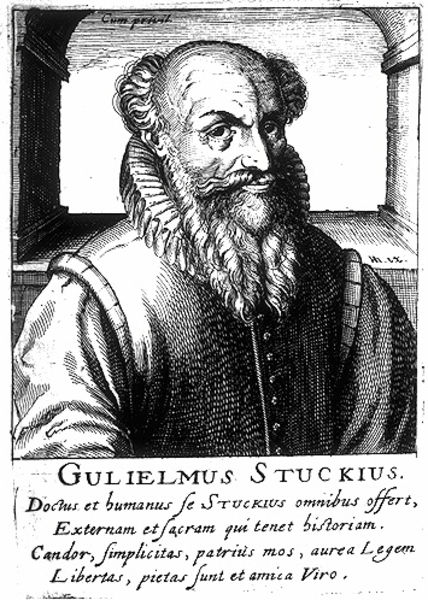
Titel: Bildnis des Johann Wilhelm Stuck
Künstler: Hendrik (d.Ä.) Hondius
Institution: (Seriendruck)
Schlagwörter: himmel, mann, schatten, weiß, fenster, grau, hintergrund, licht, mund, nase, ohr, profil, schwarz, stirn, säulen, zeichnung, ausblick, blick, bart, schnurrbart, wand, architektur, architekturrahmen, augen, bluse, falten, kleidung, kragen, mensch, rahmen, vollbart, ärmel, bildnis, halskrause, herr, mühlsteinkragen, portrait, porträt, brüstung, haare, mantel, brustbild, kinn, lippen, locken, renaissance, holzschnitt, schrift, bogen, mauer, grafik, graphik, linien, falte, inschrift, glatze, stuck, platte, augenbraue, knöpfe, kinnbart, knopfleiste, ziegenbart, weste, seitenlicht, lichtreflexe, name, nische, linie, druck, druckgraphik, druckgrafik, schraffur, radierung, stich, schwarzweiß, text, krause, rüstung, schnautzer, stirnfalte, halbglatze, kapitell, buchdruck, öffnung, halbprofil, wams, fensterbank, gelehrter, zeilen, kupferstich, wilhelm, latein, lateinisch, grua, italienisch, graphikg, druchblick, doctus, dürerzeit, gulielmus stuckius, stuckius, wilhelm stuck, zwiebelbart, gulielmus, gulielmus tuckius, wilehlmus, augenbra7uen, guiglielmus